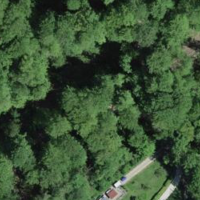
EUNIS habitat code: 41
Species observed at this site:
Circaea lutetiana
Equisetum hyemale